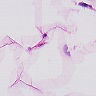
Metastatic tissue present: no